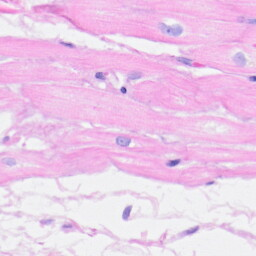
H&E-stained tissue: Heart